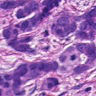
Metastatic tissue present: yes